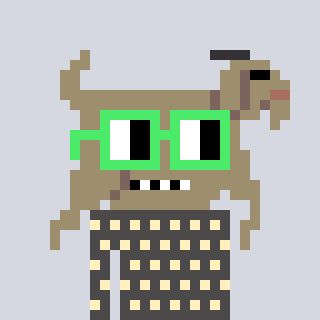
a pixel art character with square light green glasses, a goat-shaped head and a grayscale-colored body on a cool background